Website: bh-photo
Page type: address-validator
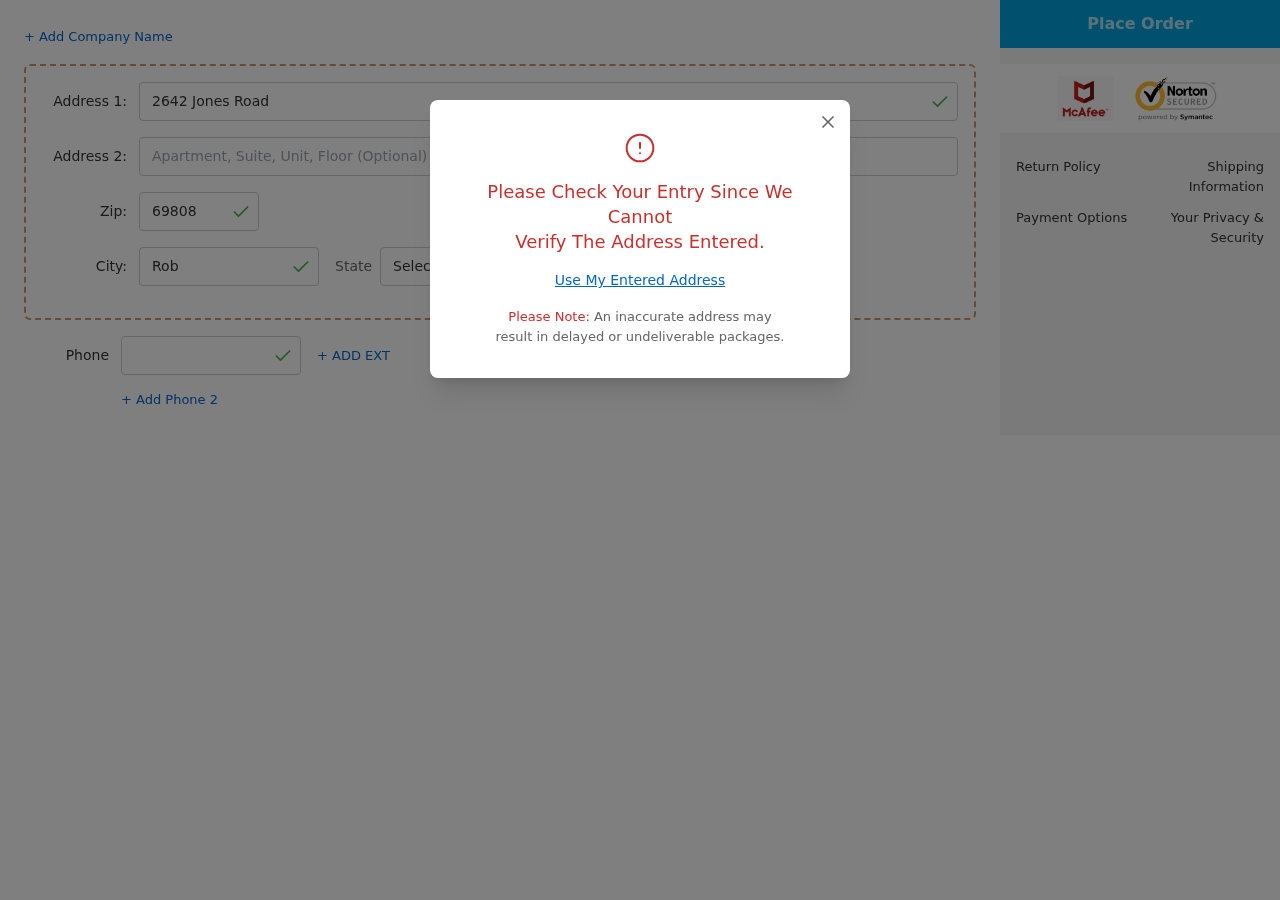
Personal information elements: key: PII_CITY
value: Robinsontown
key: PII_PHONE
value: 7458308931
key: PII_POSTCODE
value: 69808
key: PII_STATE_ABBR
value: NH
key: PII_STREET
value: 2642 Jones Road